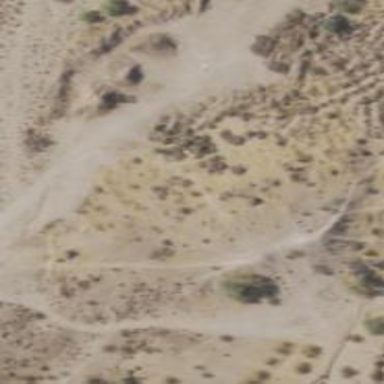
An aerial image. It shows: Disc golf hole.